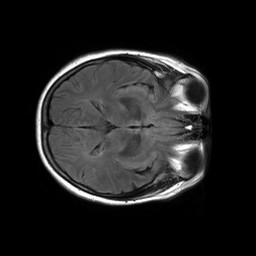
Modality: FLAIR
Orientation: axial
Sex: female
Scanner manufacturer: philips
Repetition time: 11 s
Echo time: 0.125 s